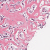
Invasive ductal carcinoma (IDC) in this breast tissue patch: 1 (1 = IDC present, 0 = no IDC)